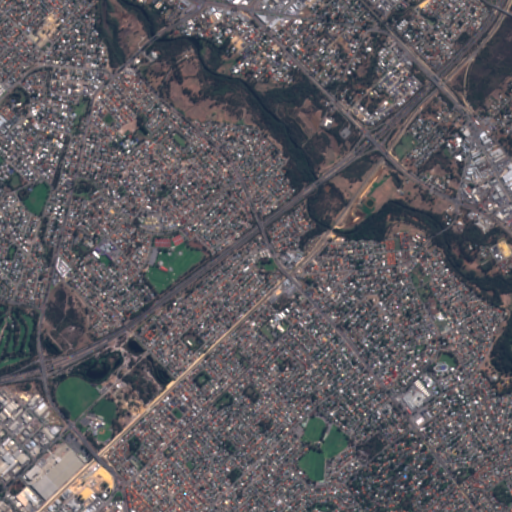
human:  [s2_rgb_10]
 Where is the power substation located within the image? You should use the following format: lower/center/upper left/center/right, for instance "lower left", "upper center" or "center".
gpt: The power substation is located in the upper right of the image.
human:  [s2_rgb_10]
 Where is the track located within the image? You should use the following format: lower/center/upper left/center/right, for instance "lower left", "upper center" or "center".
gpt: The track is located in the center left of the image.
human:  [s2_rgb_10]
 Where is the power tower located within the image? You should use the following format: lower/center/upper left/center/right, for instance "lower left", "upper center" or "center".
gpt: There is no power tower in the image.